Question: Where do i find standard system icons of messageboxes via WinApi? I want to create an advanced dialogbox (with details-extension) as WinApi resource, but I want to use the system default icons like:

For .NET I know that i'll find them in 'System.Drawing.SystemIcons', but where do I find them using native C and WinApi? And how could I apply them?
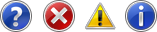
Answer: You should be able to get them using <URL>', the other identifiers are 'IDI_ERROR', 'IDI_WARNING' and 'IDI_INFORMATION'.